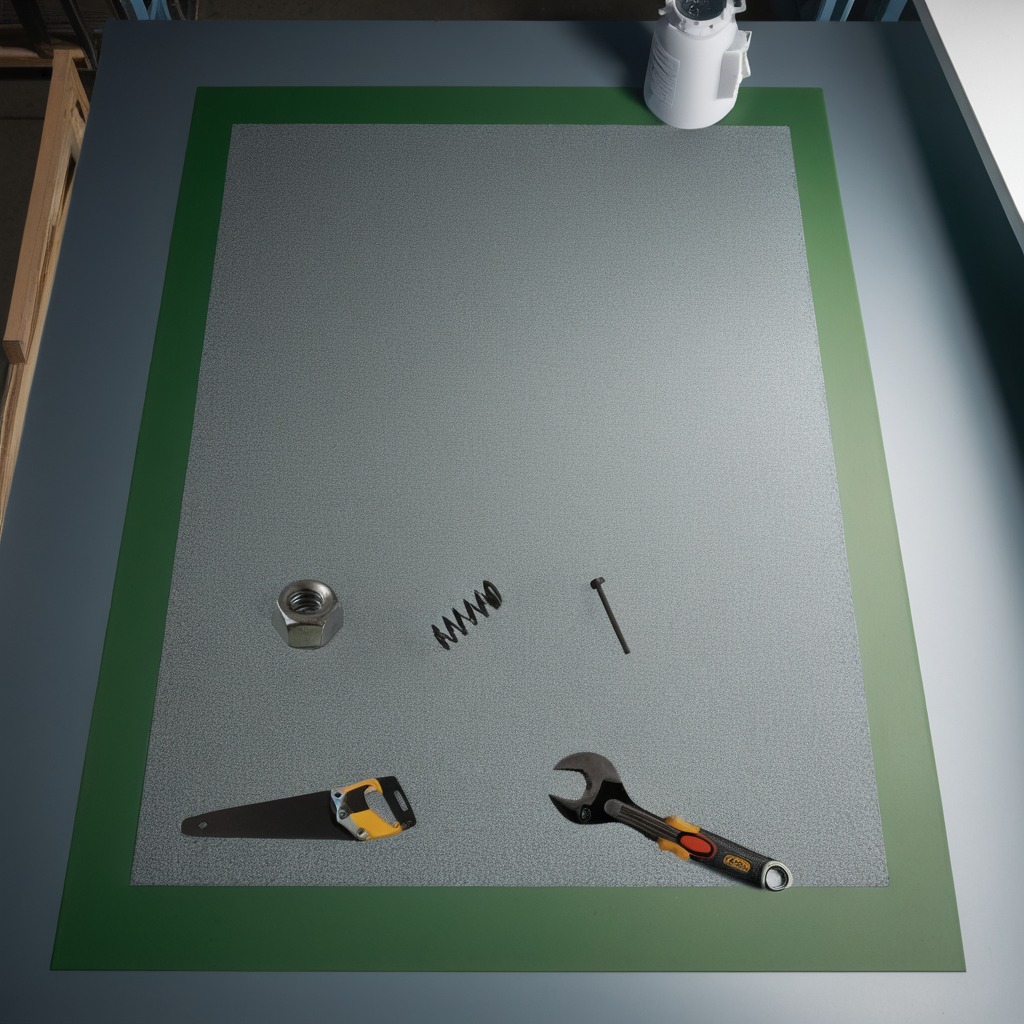
A metal machine screw, a coiled metal spring, a handheld metal saw, a metal nut, and a wrench are lying on the granite tabletop.